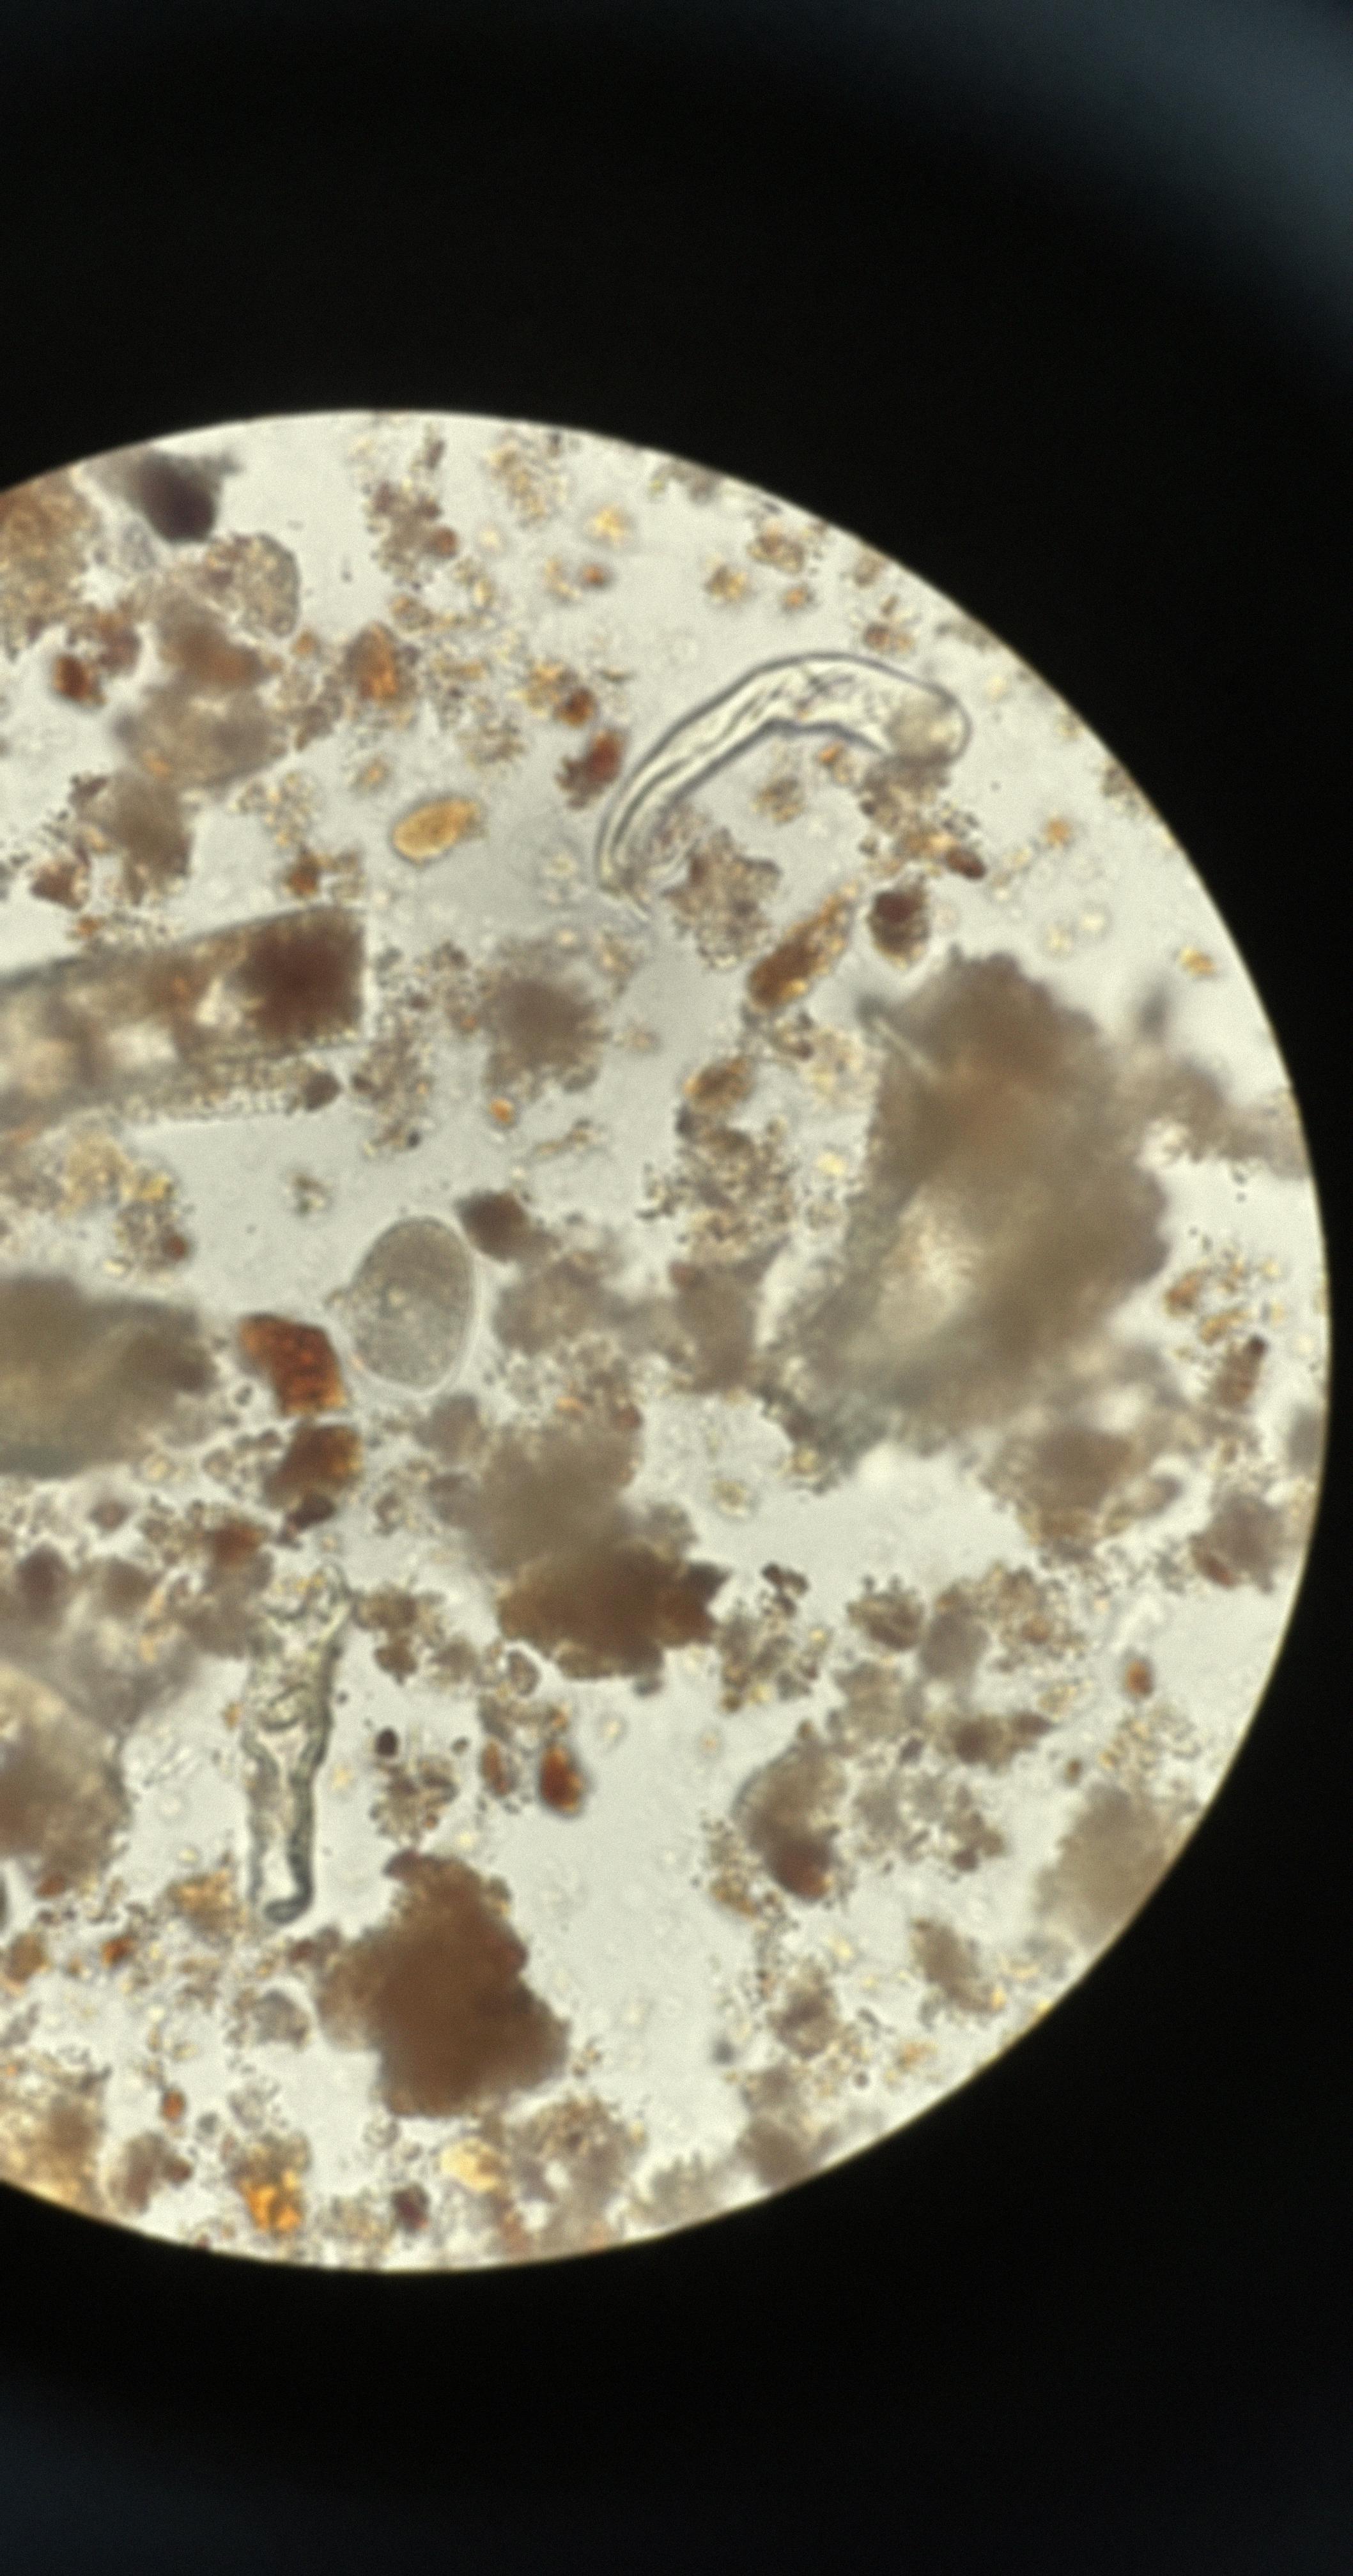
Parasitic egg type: Hookworm egg